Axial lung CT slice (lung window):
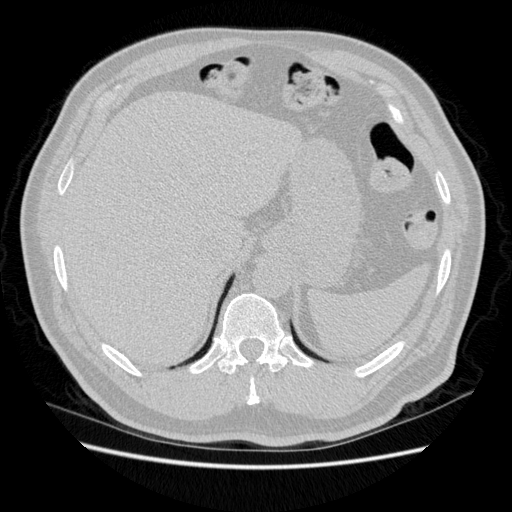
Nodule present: no